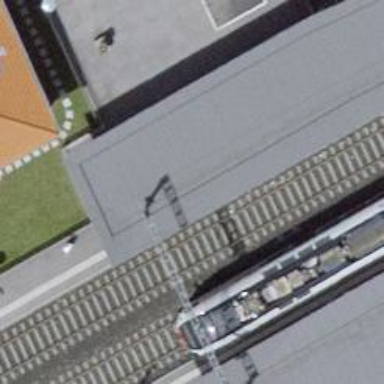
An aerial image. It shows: Train station with railway halt for public transport.